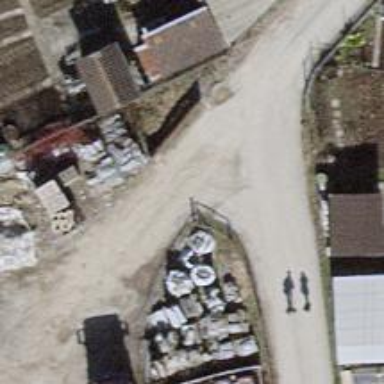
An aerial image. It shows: Gate.